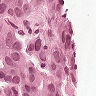
Metastatic tissue present: yes